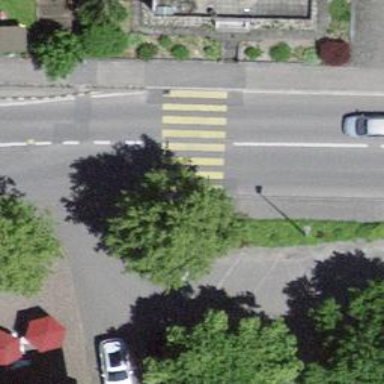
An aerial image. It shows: Uncontrolled zebra crossing.